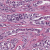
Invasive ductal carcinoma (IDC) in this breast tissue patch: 1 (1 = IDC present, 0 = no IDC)